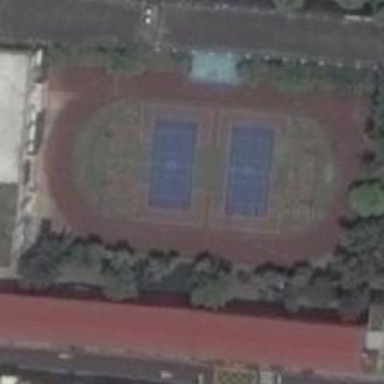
The basketball courts and trees around it form this exercise yard .